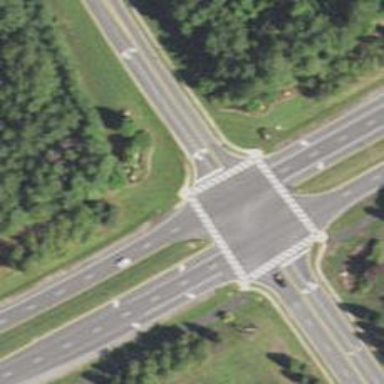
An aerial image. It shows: Marked crossing on the road.